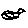
Label: bird